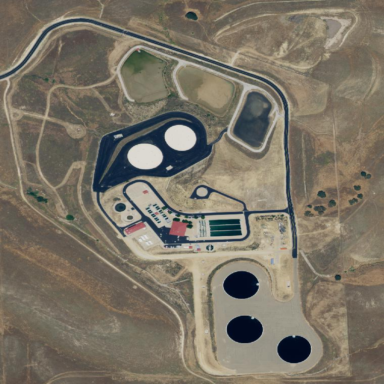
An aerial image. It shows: View of wastewater plant.